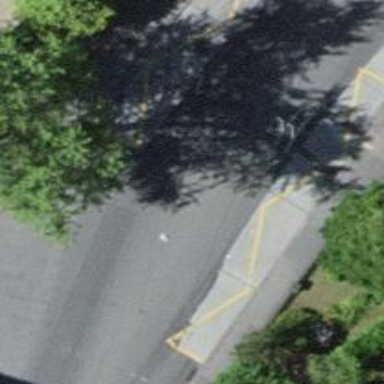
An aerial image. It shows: Trolleybus stop position for public transport.